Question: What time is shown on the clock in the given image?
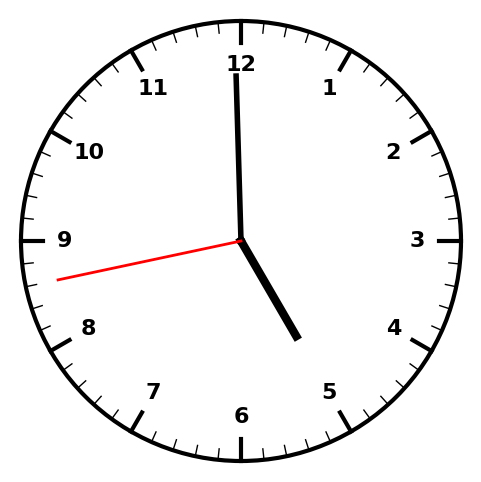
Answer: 04:59:43